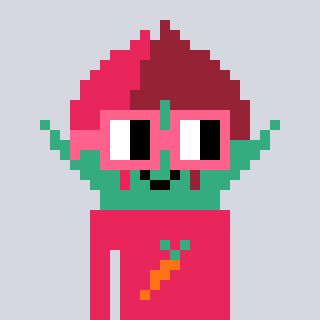
a pixel art character with square pink glasses, a rosebud-shaped head and a redpinkish-colored body on a cool background